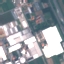
Land use / land cover: Industrial